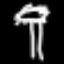
Label: mushroom